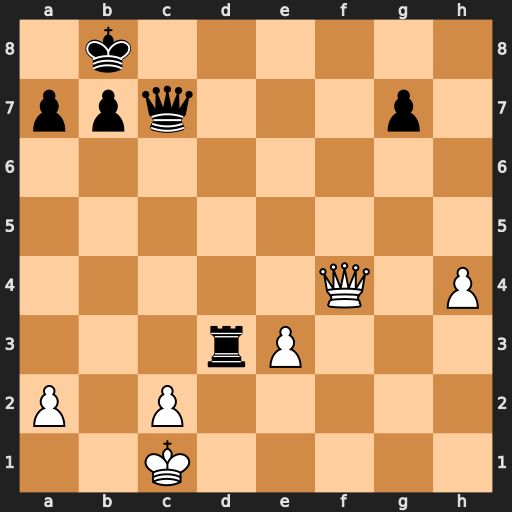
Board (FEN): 1k6/ppq3p1/8/8/5Q1P/3rP3/P1P5/2K5
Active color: w
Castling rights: -
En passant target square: -
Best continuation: Qxc7+ Kxc7 cxd3